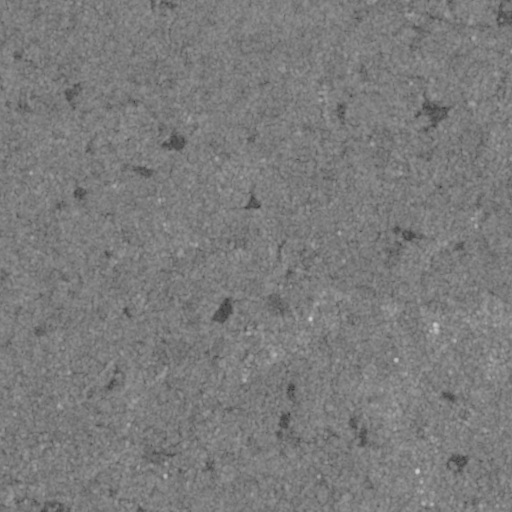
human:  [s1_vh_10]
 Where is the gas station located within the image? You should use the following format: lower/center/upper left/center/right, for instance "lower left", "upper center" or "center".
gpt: The gas station is located in the lower center of the image.
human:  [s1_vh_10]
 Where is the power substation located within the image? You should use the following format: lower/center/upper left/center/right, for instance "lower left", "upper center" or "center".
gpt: The power substation is located in the lower left of the image.
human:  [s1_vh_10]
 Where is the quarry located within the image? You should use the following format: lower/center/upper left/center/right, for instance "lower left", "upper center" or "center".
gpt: The quarry is located in the lower right of the image.
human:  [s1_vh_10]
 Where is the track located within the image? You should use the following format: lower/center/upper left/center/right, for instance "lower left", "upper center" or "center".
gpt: The track is located in the upper right of the image.
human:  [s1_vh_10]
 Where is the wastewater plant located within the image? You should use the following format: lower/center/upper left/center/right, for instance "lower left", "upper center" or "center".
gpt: The wastewater plant is located in the lower right of the image.
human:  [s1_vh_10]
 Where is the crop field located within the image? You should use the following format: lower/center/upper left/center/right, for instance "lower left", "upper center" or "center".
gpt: There is no crop field in the image.

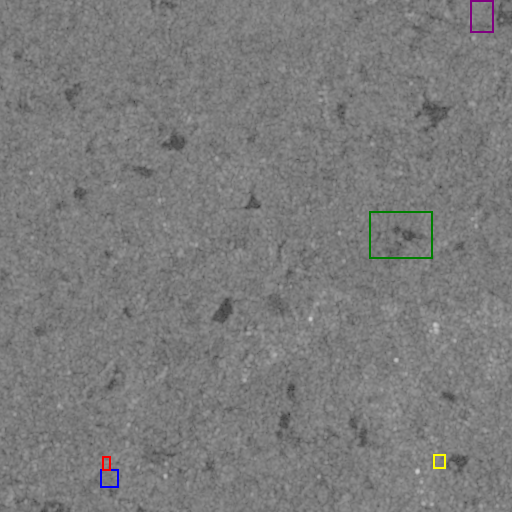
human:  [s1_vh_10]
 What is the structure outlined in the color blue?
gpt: The structure outlined in blue is a park.
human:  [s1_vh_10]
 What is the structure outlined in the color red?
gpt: The structure outlined in red is a power substation.
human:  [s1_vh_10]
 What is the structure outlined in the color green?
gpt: The structure outlined in green is a quarry.
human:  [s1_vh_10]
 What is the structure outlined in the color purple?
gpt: The structure outlined in purple is a track.
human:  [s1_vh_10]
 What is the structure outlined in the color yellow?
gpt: The structure outlined in yellow is a wastewater plant.
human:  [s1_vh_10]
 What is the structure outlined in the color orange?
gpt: There is no orange outline.